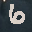
Label: 6